Field crop: maize
Growth stage: 2
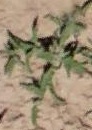
Species: atriplex